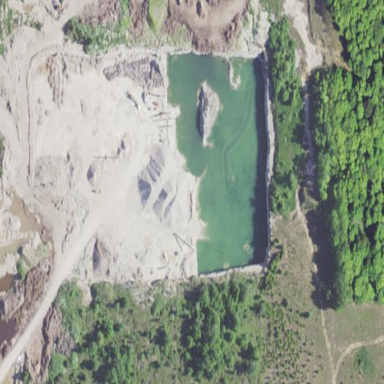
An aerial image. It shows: Quarry area.